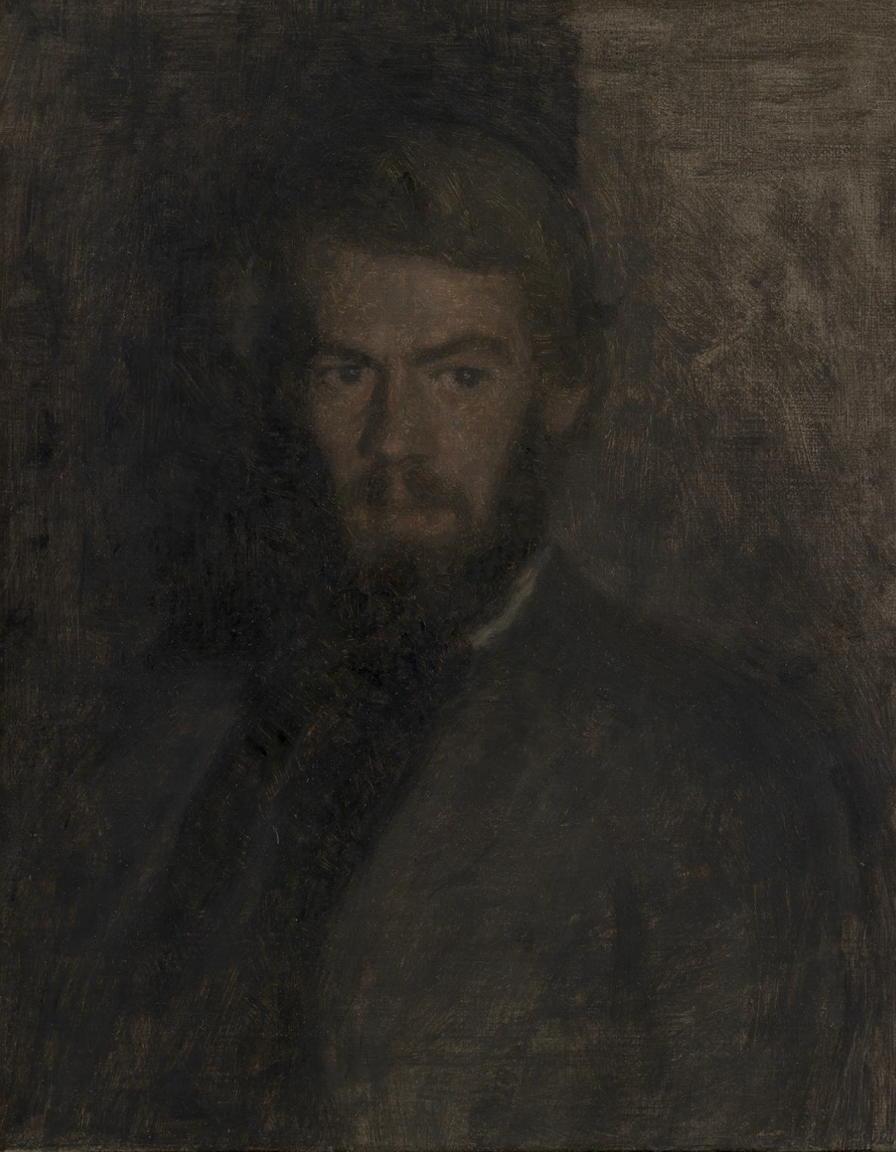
portrait painting, close up, dark chiaroscuro, bearded man in dark jacket facing viewer with direct gaze dark atmospheric background with dark vertical element at left edge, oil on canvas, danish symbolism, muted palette